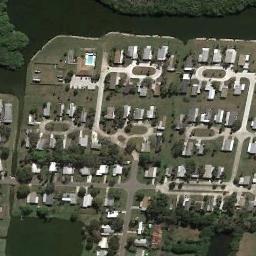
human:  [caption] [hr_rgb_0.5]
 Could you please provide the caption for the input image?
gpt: There are four rows of mobile homes and three paths .

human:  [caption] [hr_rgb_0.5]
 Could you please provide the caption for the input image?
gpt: The mobile home park with some neatly arranged mobile homes is next to the waters .

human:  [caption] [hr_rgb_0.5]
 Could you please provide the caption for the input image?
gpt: The mobile home park is on the grass next to some trees .

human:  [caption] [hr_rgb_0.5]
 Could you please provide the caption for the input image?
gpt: Many buildings are in the mobile home park .

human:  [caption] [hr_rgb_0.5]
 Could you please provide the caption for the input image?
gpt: There are some buildings beside a lake in the mobile home park .